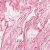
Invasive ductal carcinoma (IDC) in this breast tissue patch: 0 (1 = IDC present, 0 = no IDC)